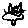
Label: cat